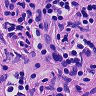
Metastatic tissue present: yes